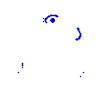
Particle: kaon